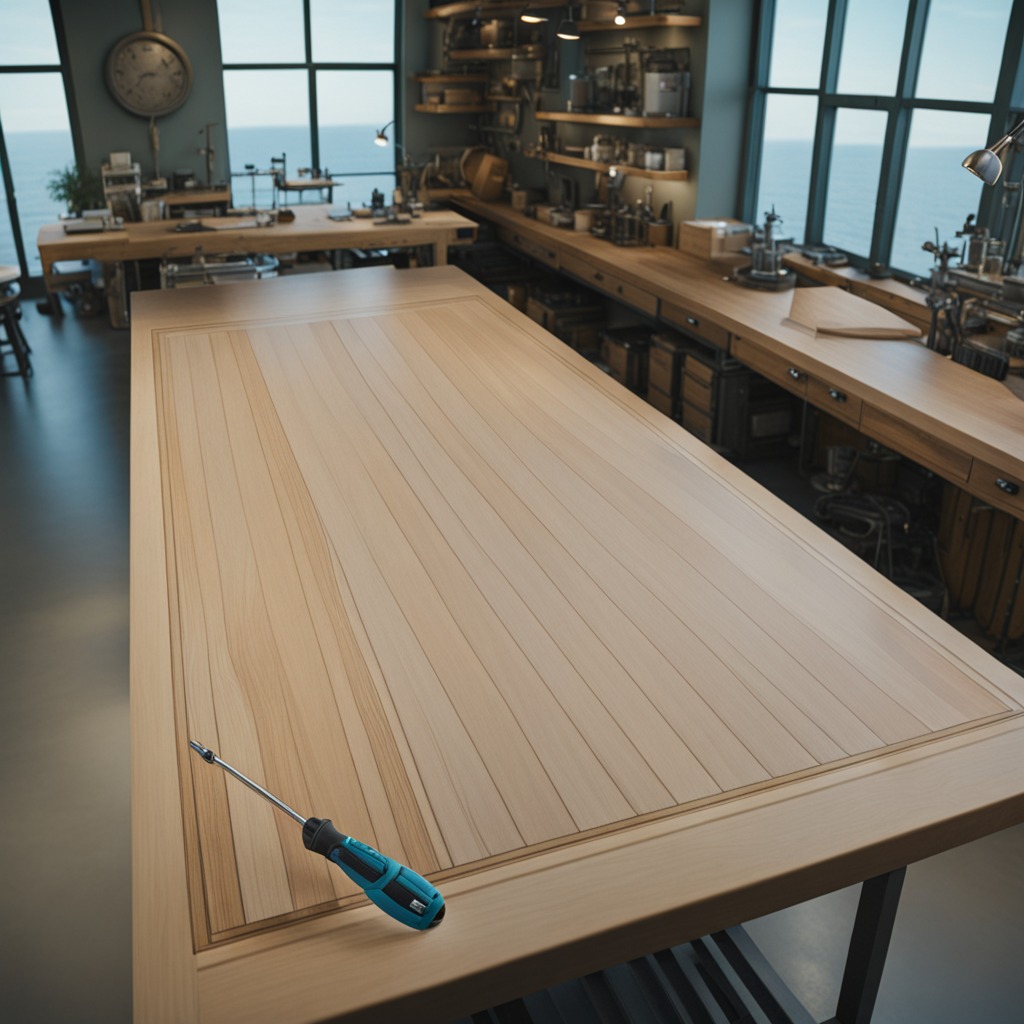
A screwdriver is lying on the workbench.